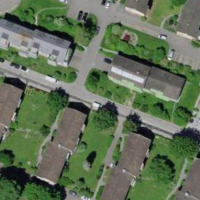
EUNIS habitat code: 54
Species observed at this site:
Prunus spinosa